Field crop: maize
Growth stage: 1
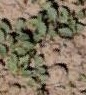
Species: convolvulus